Field crop: maize
Growth stage: 1
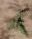
Species: atriplex